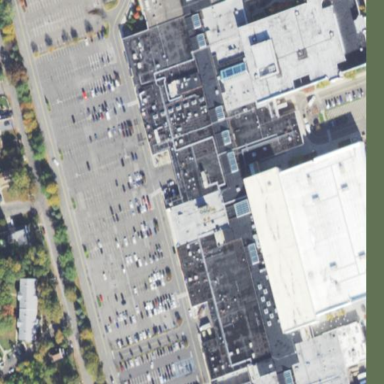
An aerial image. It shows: Retail building that is part of mall.